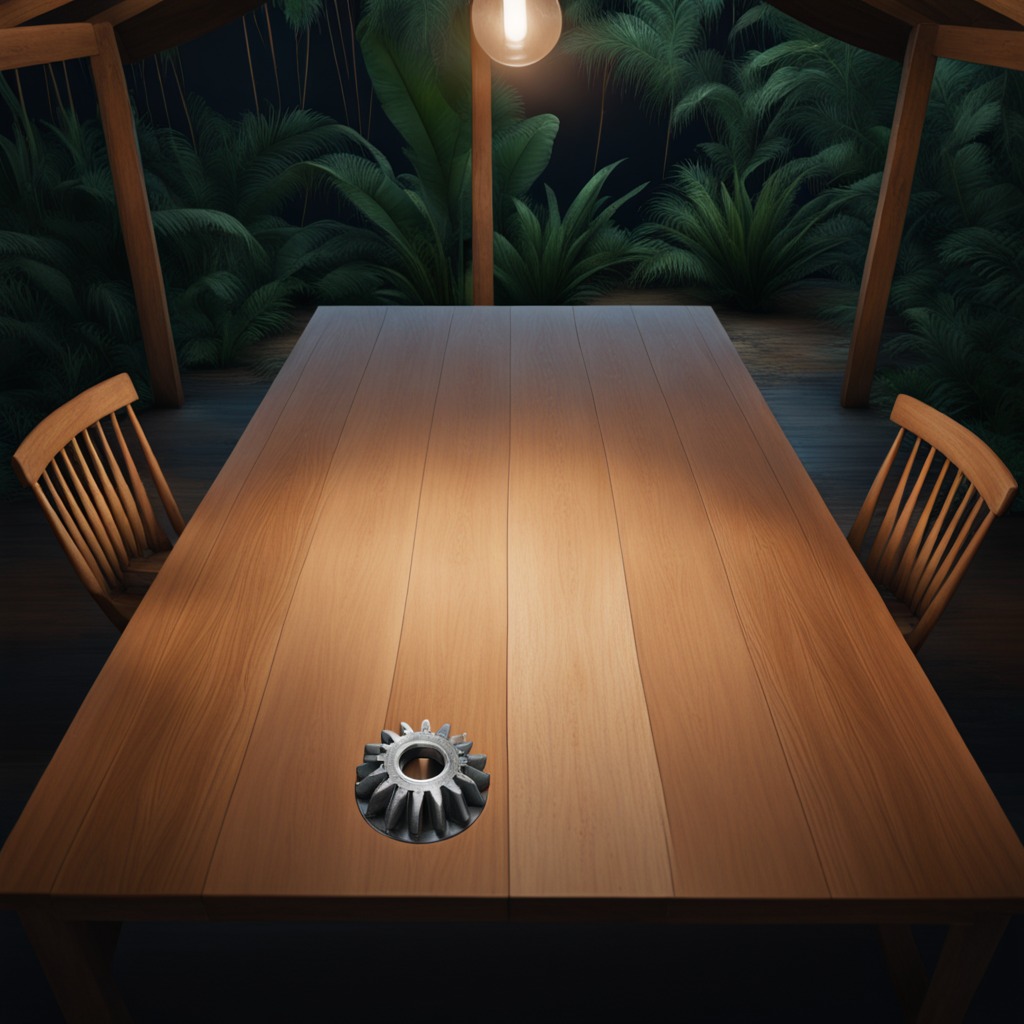
A steel gear with teeth is lying on a wooden table.